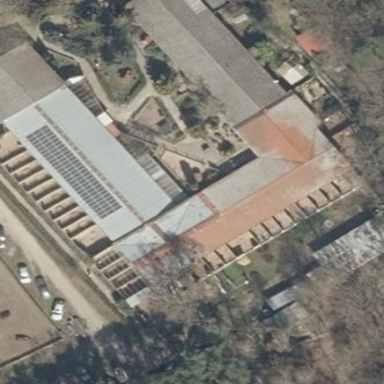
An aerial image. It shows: Animal shelter building.